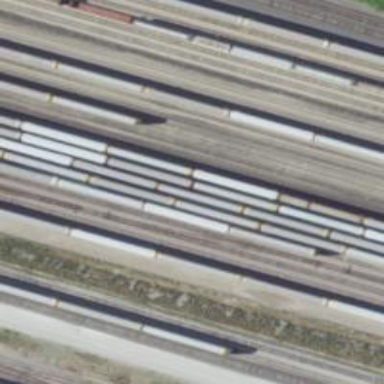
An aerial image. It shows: Railway yard.